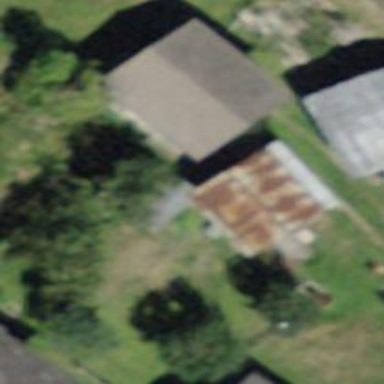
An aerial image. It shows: Shed building.